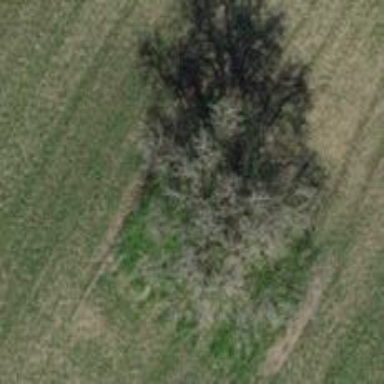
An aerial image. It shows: Agricultural area with broadleaved deciduous trees.